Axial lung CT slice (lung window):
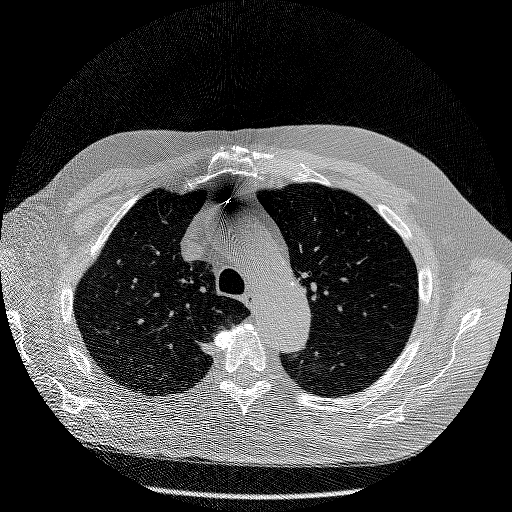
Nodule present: no